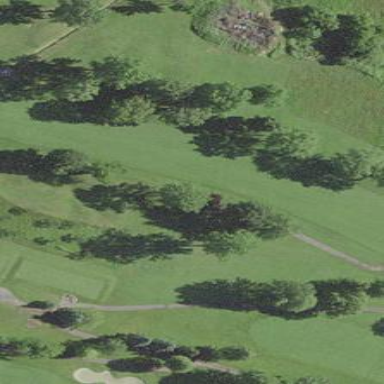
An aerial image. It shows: Golf fairway in the image.